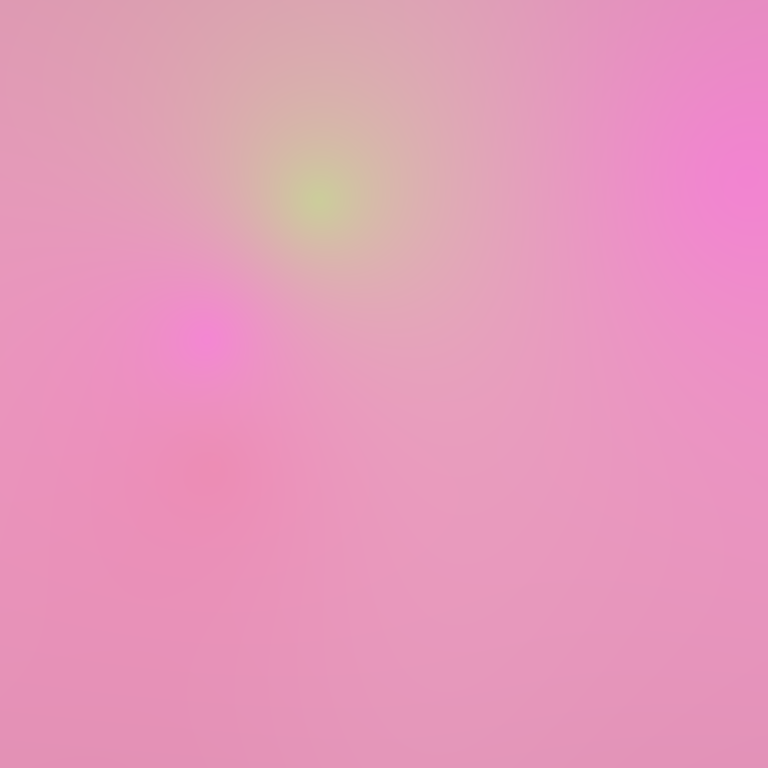
Abstract light effect, smooth blend from soft pink to gentle green, calm atmosphere, diffuse glow, no room, no furniture, no objects.